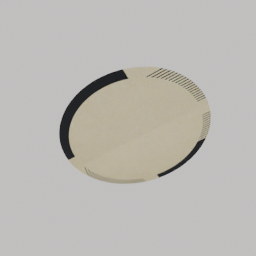
Label: decoration